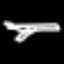
Label: airplane